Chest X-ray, PA view. Patient: 51 years old, sex F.
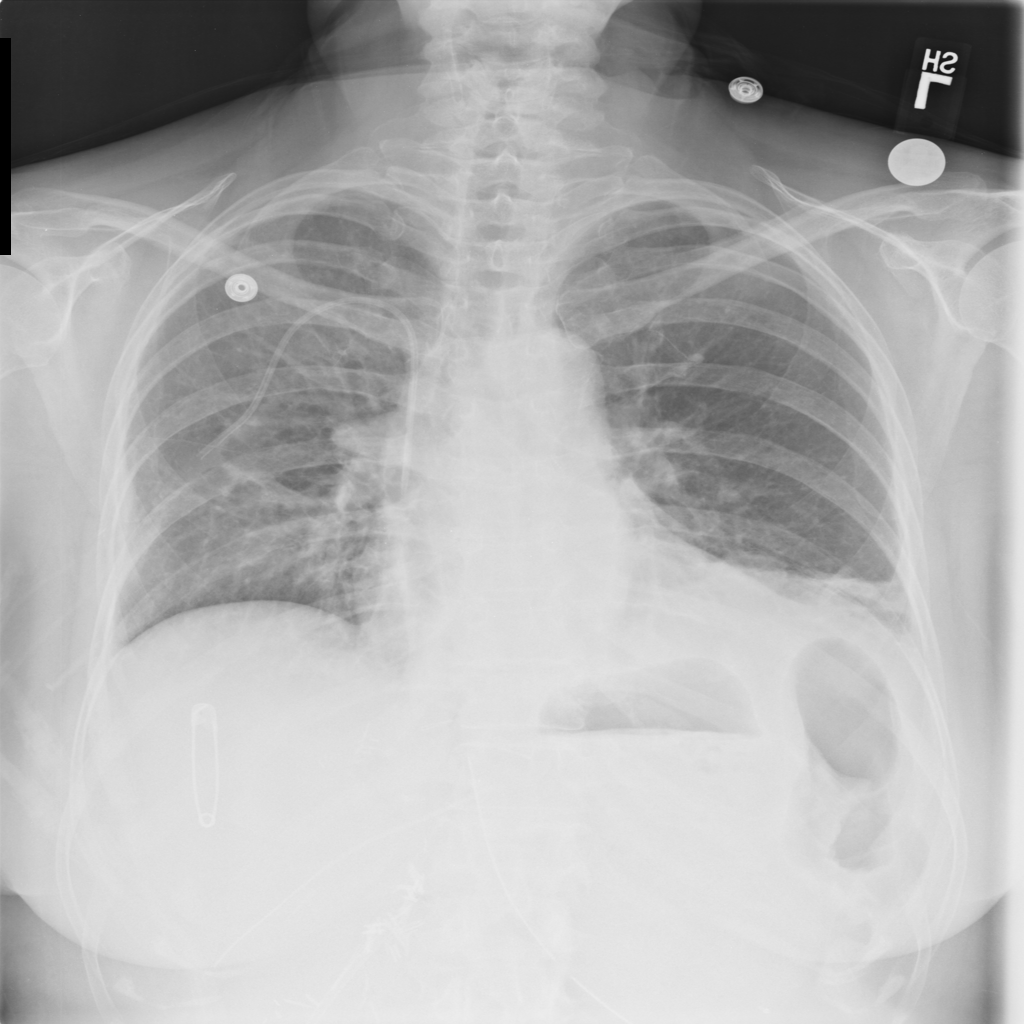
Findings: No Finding